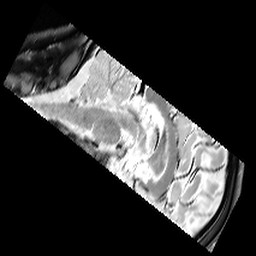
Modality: PDw
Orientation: sagittal
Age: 26
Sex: male
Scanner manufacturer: siemens
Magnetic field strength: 3 T
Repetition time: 6.49 s
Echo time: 0.016 s